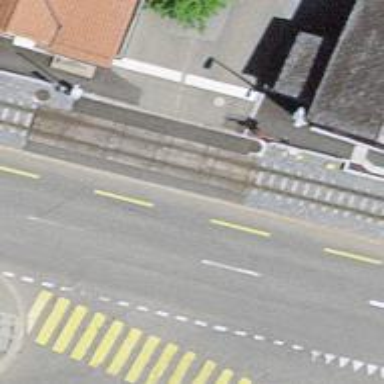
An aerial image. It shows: Level crossing along the railway.